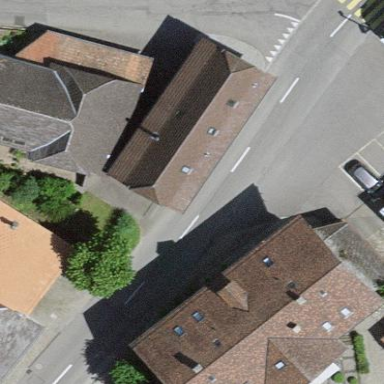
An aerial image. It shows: Building with half-hipped roof.